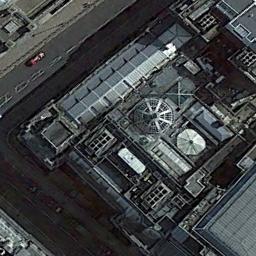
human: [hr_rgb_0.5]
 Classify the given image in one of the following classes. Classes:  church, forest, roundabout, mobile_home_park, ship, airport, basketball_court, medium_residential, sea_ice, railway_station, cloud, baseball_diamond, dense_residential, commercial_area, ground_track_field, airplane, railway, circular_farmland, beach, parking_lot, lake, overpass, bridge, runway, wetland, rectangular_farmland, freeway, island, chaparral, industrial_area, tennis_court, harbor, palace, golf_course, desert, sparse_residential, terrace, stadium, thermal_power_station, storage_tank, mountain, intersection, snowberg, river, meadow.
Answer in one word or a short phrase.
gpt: church